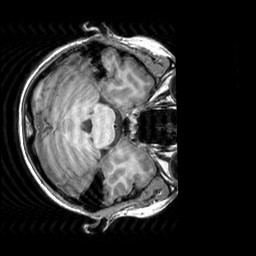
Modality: T1w
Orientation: axial
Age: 28
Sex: female
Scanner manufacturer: siemens
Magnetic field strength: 3 T
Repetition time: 2.3 s
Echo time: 0.00303 s